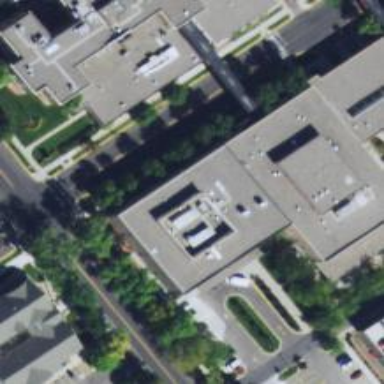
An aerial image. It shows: Healthcare clinic is depicted in the image.